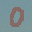
Label: 0